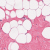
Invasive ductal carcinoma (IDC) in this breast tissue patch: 0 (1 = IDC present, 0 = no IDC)